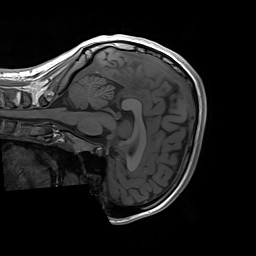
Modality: T1w
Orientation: sagittal